Field crop: maize
Growth stage: 2
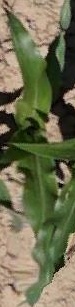
Species: maize